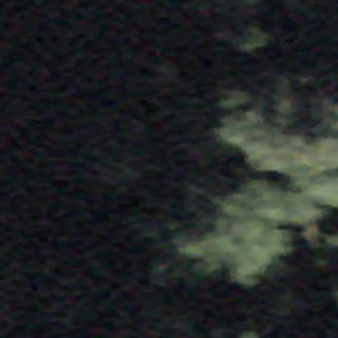
Label: other